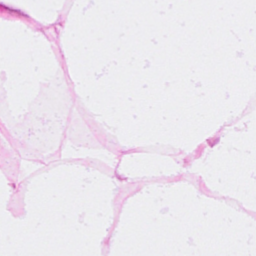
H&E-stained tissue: Breast